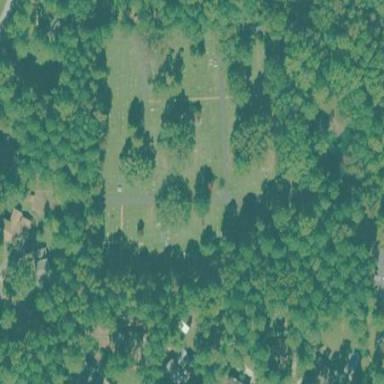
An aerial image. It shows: Cemetery.